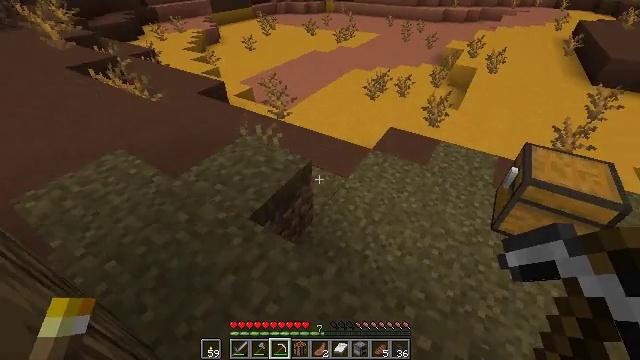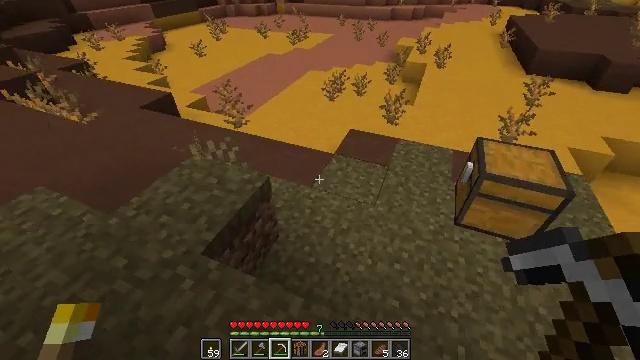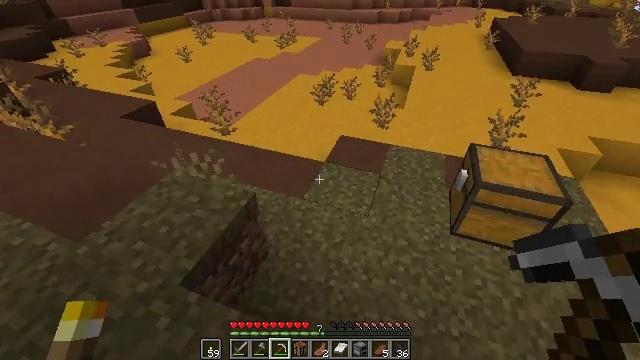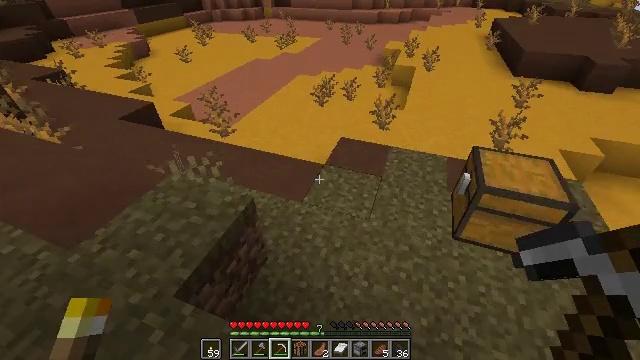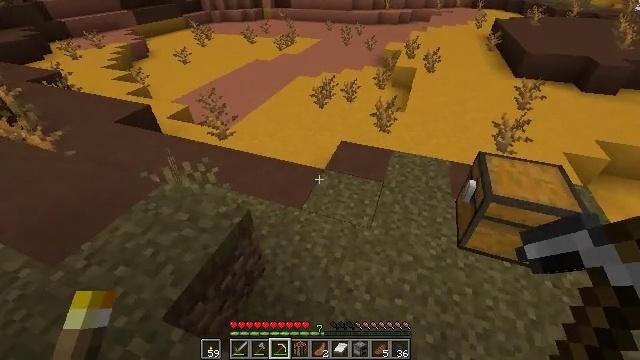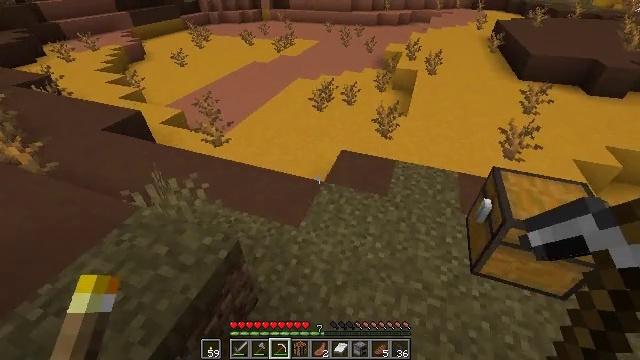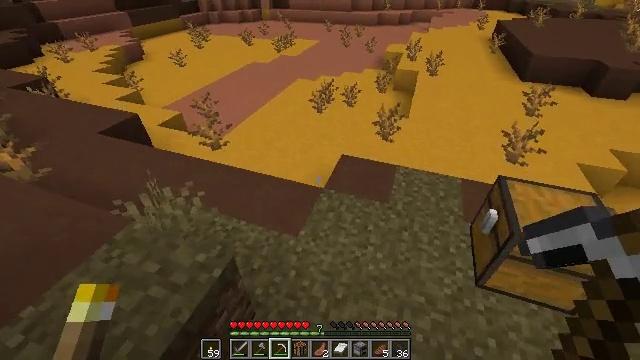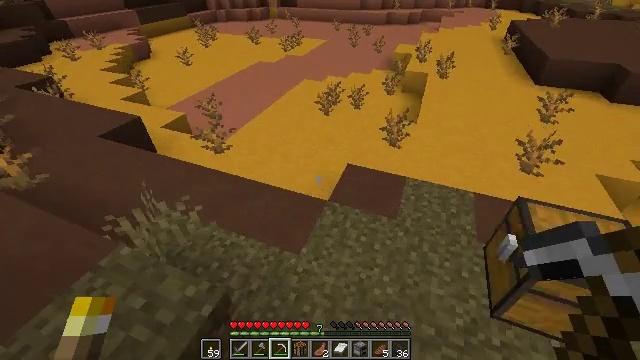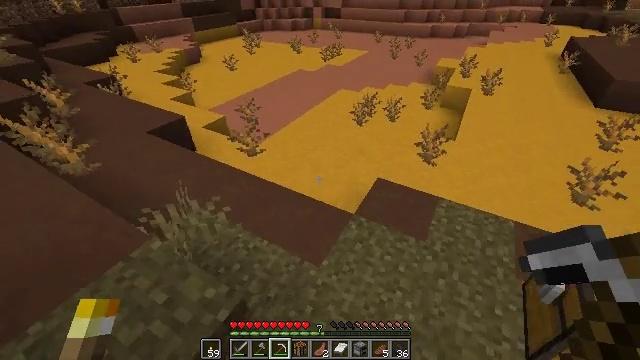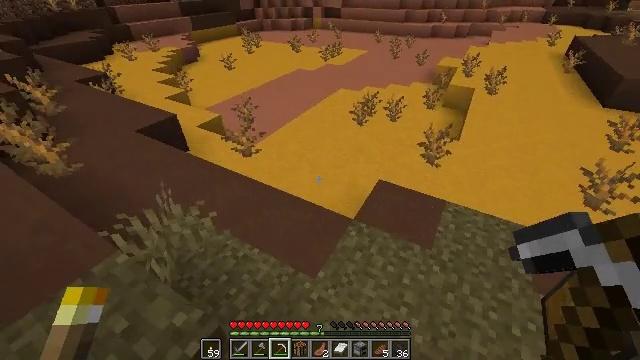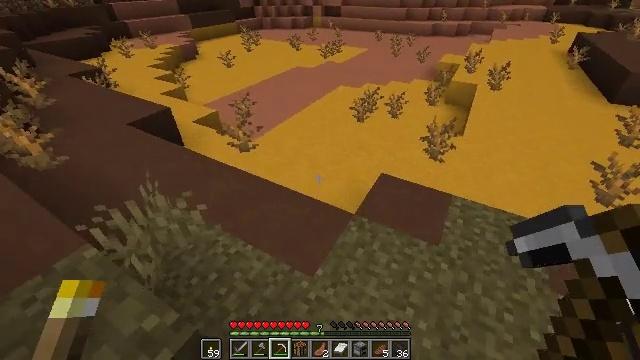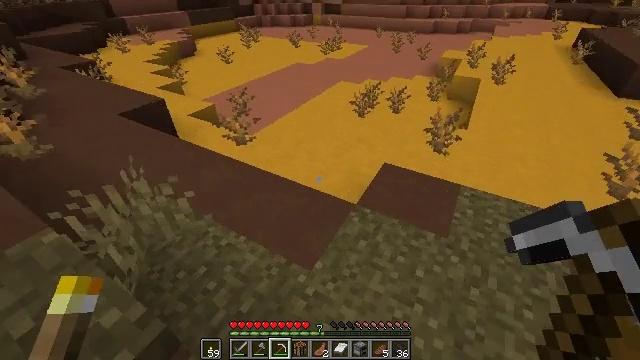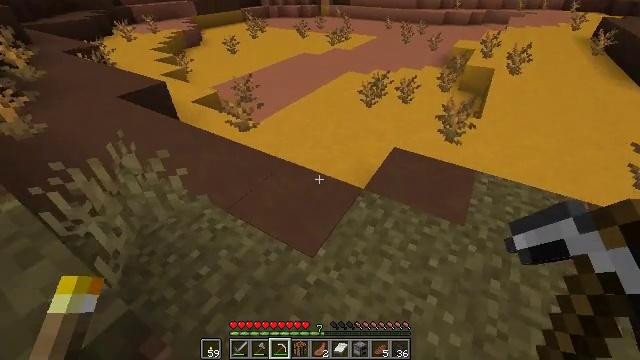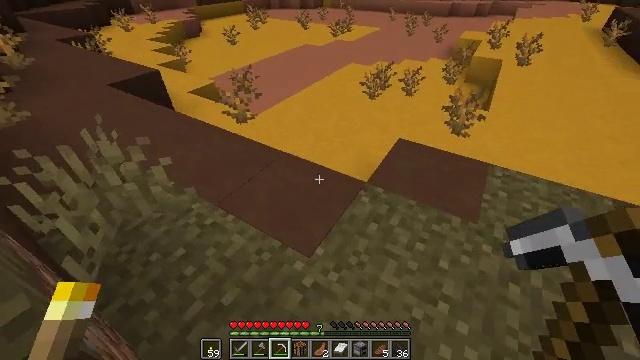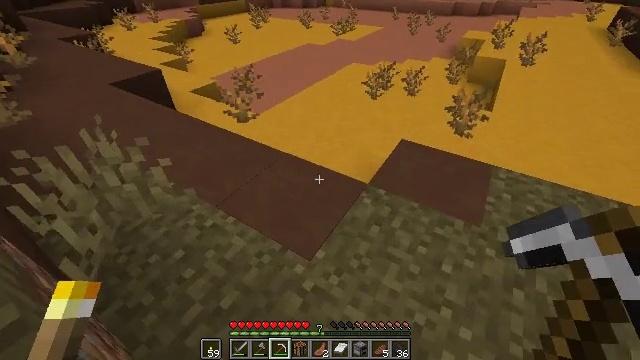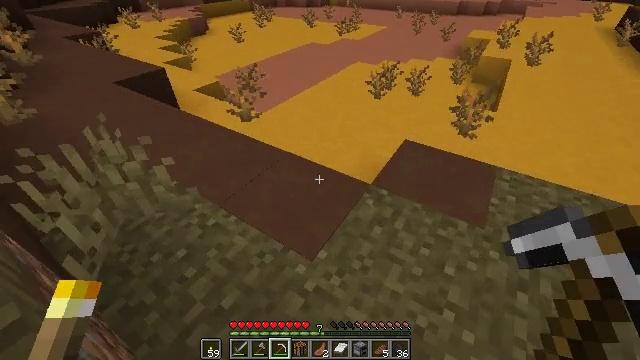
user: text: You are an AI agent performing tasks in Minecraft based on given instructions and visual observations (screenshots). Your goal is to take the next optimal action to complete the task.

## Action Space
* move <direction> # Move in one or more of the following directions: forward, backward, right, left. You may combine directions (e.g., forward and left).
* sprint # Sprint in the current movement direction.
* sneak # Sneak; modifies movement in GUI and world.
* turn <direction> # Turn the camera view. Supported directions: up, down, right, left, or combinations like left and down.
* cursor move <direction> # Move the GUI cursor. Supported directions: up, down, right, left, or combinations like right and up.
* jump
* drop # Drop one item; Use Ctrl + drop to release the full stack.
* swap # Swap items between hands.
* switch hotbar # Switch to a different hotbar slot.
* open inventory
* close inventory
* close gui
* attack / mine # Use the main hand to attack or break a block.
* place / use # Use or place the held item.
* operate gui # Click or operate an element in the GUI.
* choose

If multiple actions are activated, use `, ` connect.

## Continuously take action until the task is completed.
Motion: motion action
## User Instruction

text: Break the brown terracotta for materials.
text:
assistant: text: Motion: move forward, turn right
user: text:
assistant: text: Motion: move forward, turn right
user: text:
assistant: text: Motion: move forward
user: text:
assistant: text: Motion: move forward
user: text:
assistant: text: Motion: move forward
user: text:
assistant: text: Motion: move forward
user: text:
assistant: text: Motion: move forward, turn left
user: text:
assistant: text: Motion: move forward, turn left and up
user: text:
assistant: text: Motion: no_op
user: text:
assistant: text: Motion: no_op
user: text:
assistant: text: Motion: no_op
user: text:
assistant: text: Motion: turn left and down
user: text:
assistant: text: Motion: turn down
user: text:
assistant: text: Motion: no_op
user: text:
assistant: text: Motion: no_op
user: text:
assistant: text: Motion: move forward, turn left
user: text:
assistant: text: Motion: move forward, turn left
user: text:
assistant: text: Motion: move forward, turn left
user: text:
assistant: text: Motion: move forward
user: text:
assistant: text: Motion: move forward, turn left
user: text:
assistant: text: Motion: move forward
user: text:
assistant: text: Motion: move forward, turn left
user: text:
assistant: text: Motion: move forward, turn left
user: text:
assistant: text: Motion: move forward, turn left
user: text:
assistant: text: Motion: turn left and down
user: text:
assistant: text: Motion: turn left and down
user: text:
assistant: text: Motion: turn left
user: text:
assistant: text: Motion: turn left
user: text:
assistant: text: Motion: turn left
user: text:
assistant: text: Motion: turn left